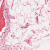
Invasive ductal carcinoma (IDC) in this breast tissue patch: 0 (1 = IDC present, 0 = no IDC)